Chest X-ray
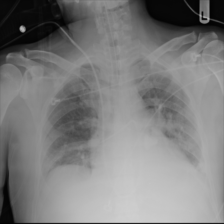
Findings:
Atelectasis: negative
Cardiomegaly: negative
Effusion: positive
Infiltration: negative
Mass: negative
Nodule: negative
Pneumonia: negative
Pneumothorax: negative
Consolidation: negative
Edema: negative
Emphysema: negative
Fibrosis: negative
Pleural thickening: negative
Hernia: negative